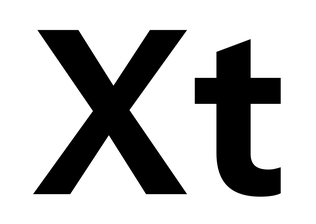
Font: InstrumentSans_Bold